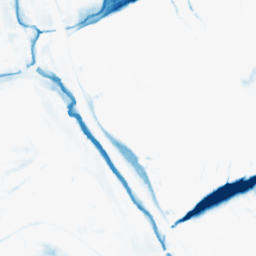
Category: morphological
Decomposition family: morphological_ellipse
Decomposition parameters: operation: closing
width: 30
height: 10
Upsampling method: linear_exact
Upsampling parameters: scale: 2
Upsampling scale: 2